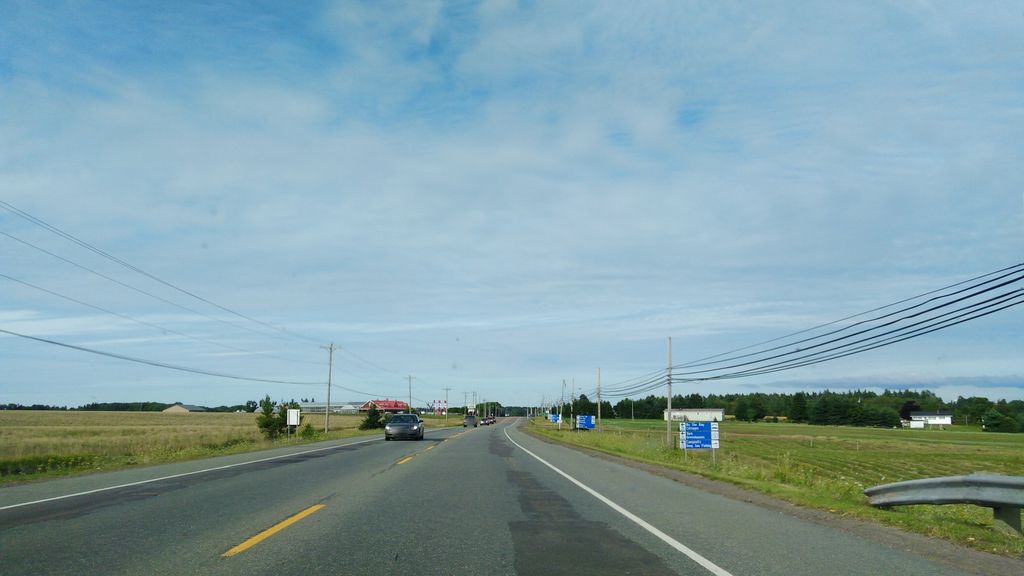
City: charlottetown